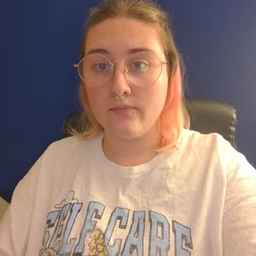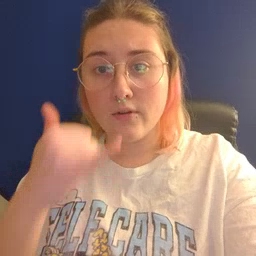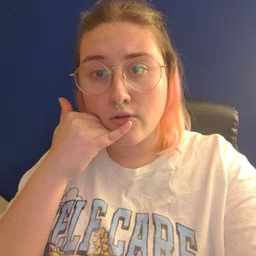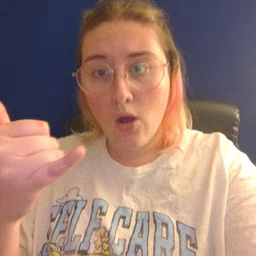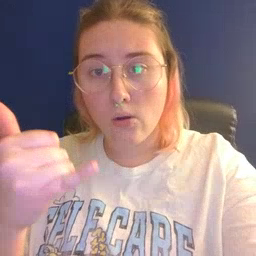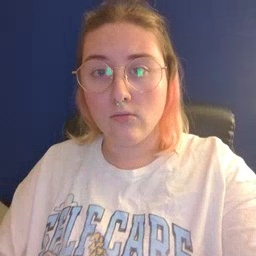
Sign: callonphone